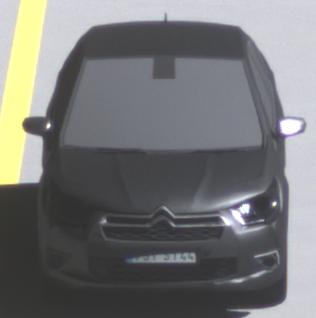
Make: Citroen
Model: DS 4 VTi 120
Detailed model: DS 4
Model produced from: 2011/05
Model produced until: 2015/01
Doors: 5
Color: gray
Road condition: dry road
Daytime: midday
Contrast: high contrast